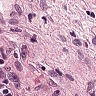
Metastatic tissue present: no